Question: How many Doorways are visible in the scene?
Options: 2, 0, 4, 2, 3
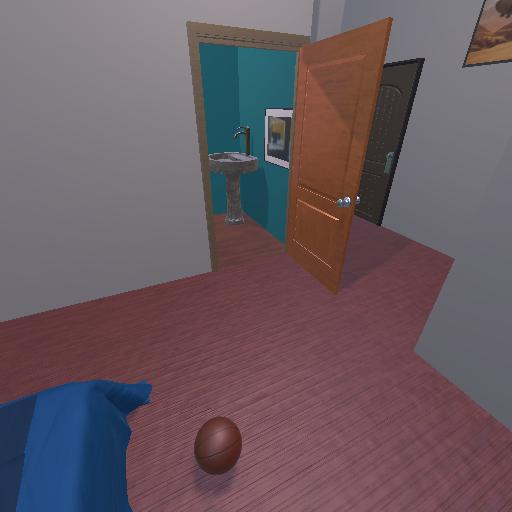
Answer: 2